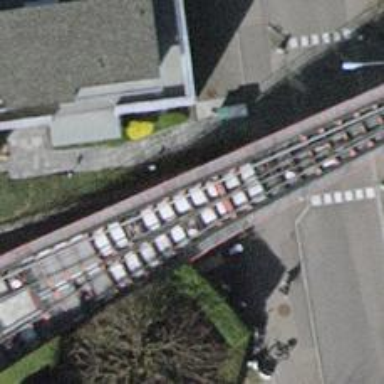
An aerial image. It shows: Bridge for funicular railway with one track.